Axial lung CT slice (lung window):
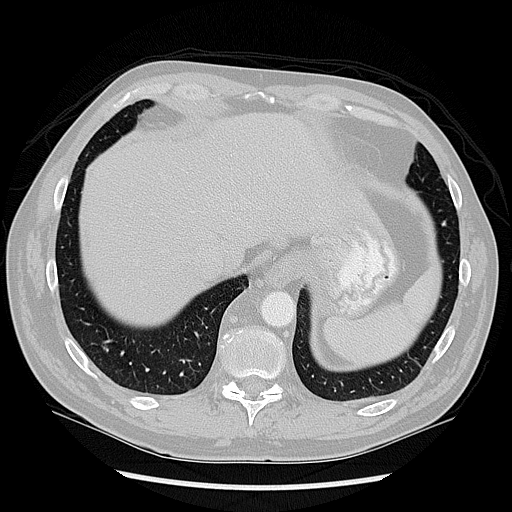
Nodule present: no